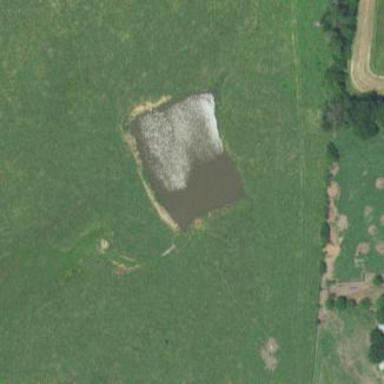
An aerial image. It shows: Serene pond surrounded by nature.